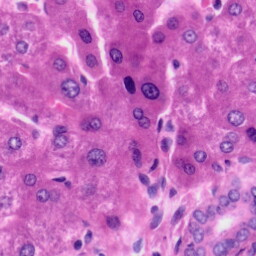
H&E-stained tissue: Liver